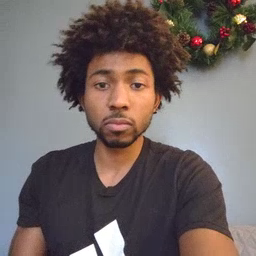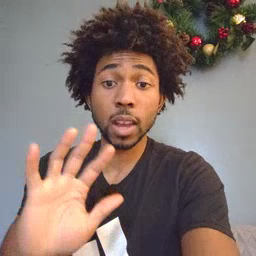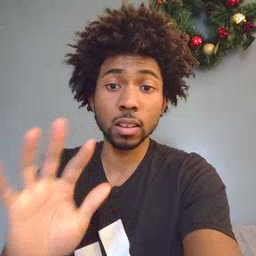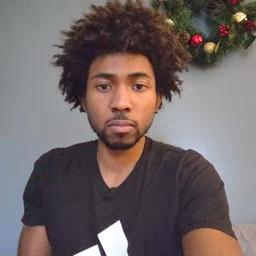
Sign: hello